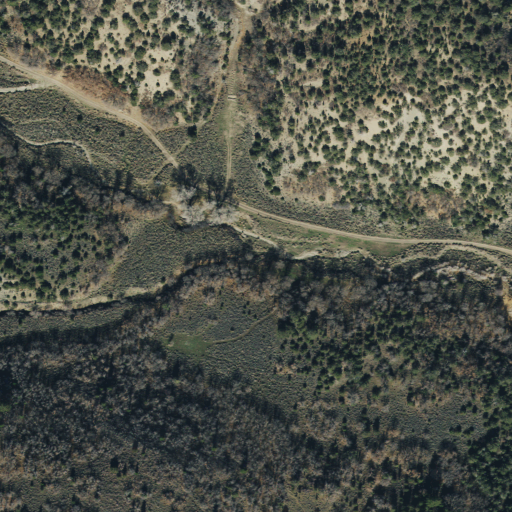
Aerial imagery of valley in Utah named Iron Canyon containing shrub and evergreen forest